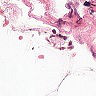
Metastatic tissue present: no